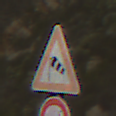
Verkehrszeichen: SeitenwindVonLinks
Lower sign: VerbotUeberholenEinspurigeFahrzeuge
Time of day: MorningAfternoon
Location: Outdoor (RoadRail)
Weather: PartlyCloudy
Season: NotSpecified
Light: Natural